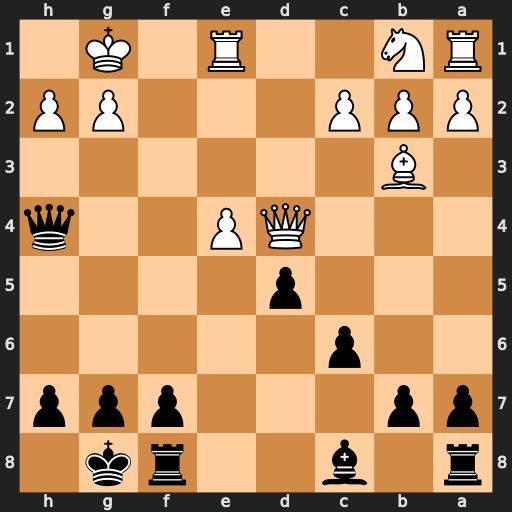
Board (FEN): r1b2rk1/pp3ppp/2p5/3p4/3QP2q/1B6/PPP3PP/RN2R1K1
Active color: b
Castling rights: -
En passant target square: -
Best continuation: Qxe1#